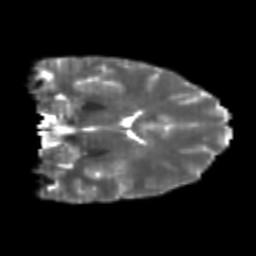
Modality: T2w
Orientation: coronal
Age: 22
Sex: female
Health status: healthy
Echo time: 0.074 s